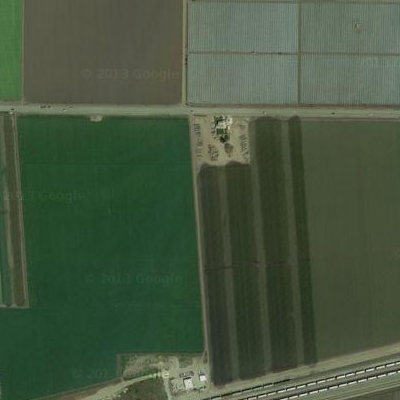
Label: Field